Interaction volume radius: 5 \u00c5
Interaction volume height: 20 \u00c5
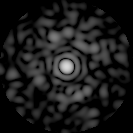
Disorder parameter: 0.8241